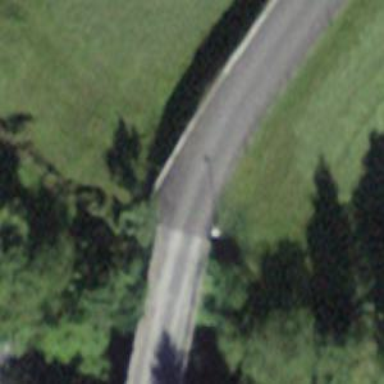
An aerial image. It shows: Residential road with asphalt surface that includes bridge.